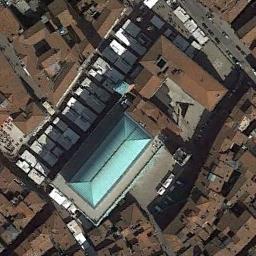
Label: church